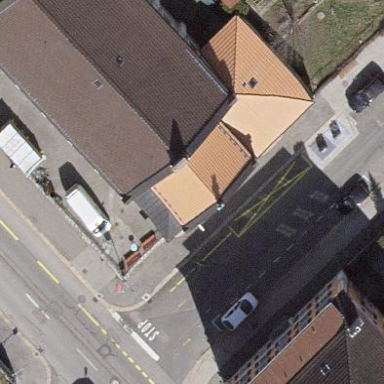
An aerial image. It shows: Street side parking spaces with parallel orientation.